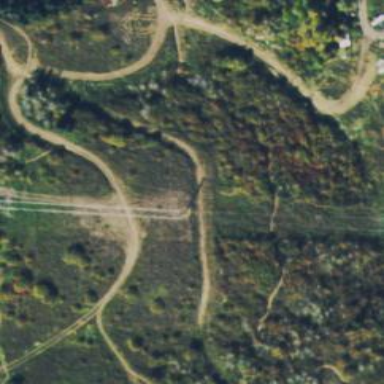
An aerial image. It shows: Intermediate difficulty Nordic track for classic and skating grooming.